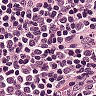
Metastatic tissue present: no